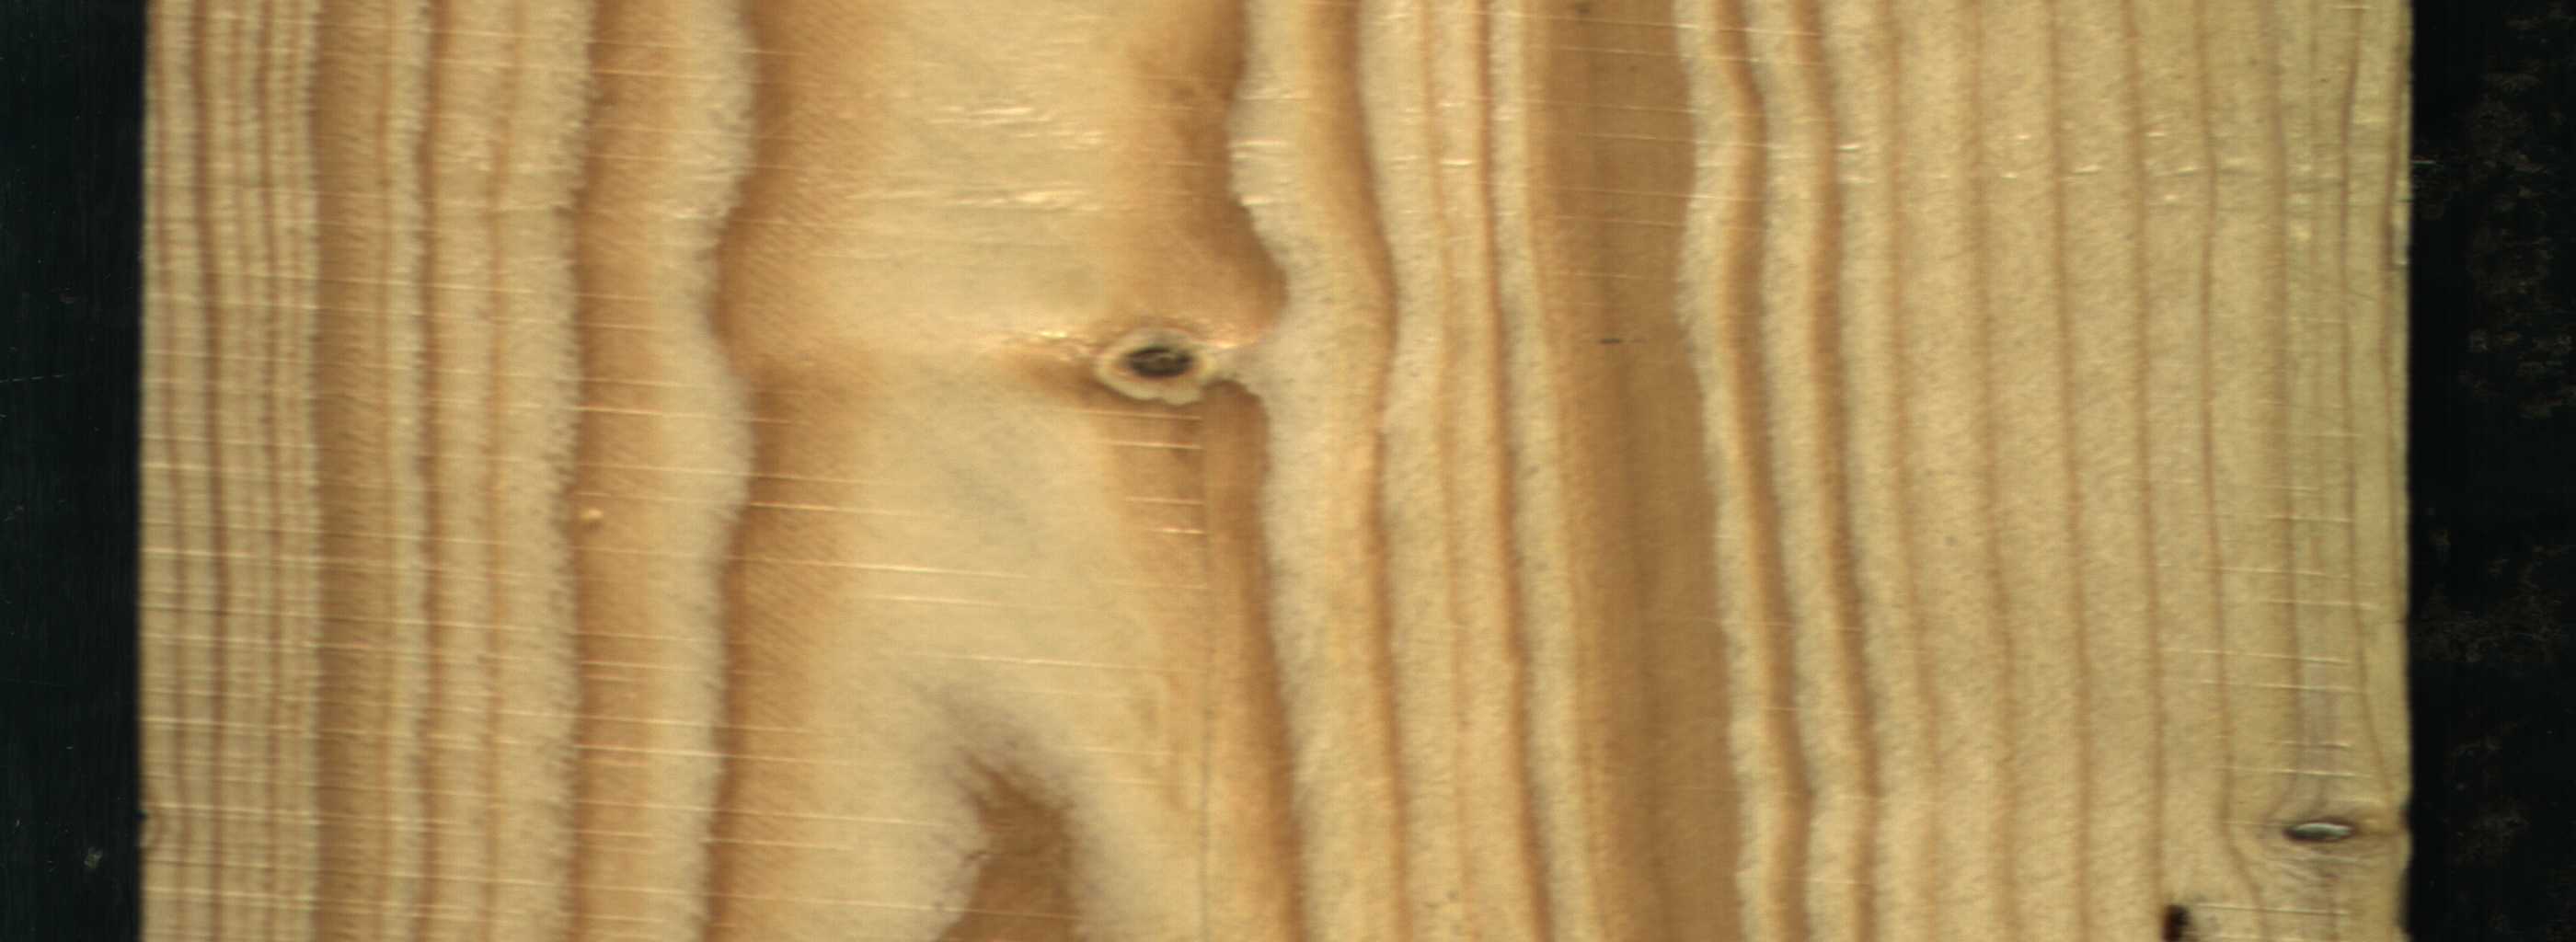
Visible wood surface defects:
resin
Quartzity
Dead_Knot
Dead_Knot